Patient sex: M
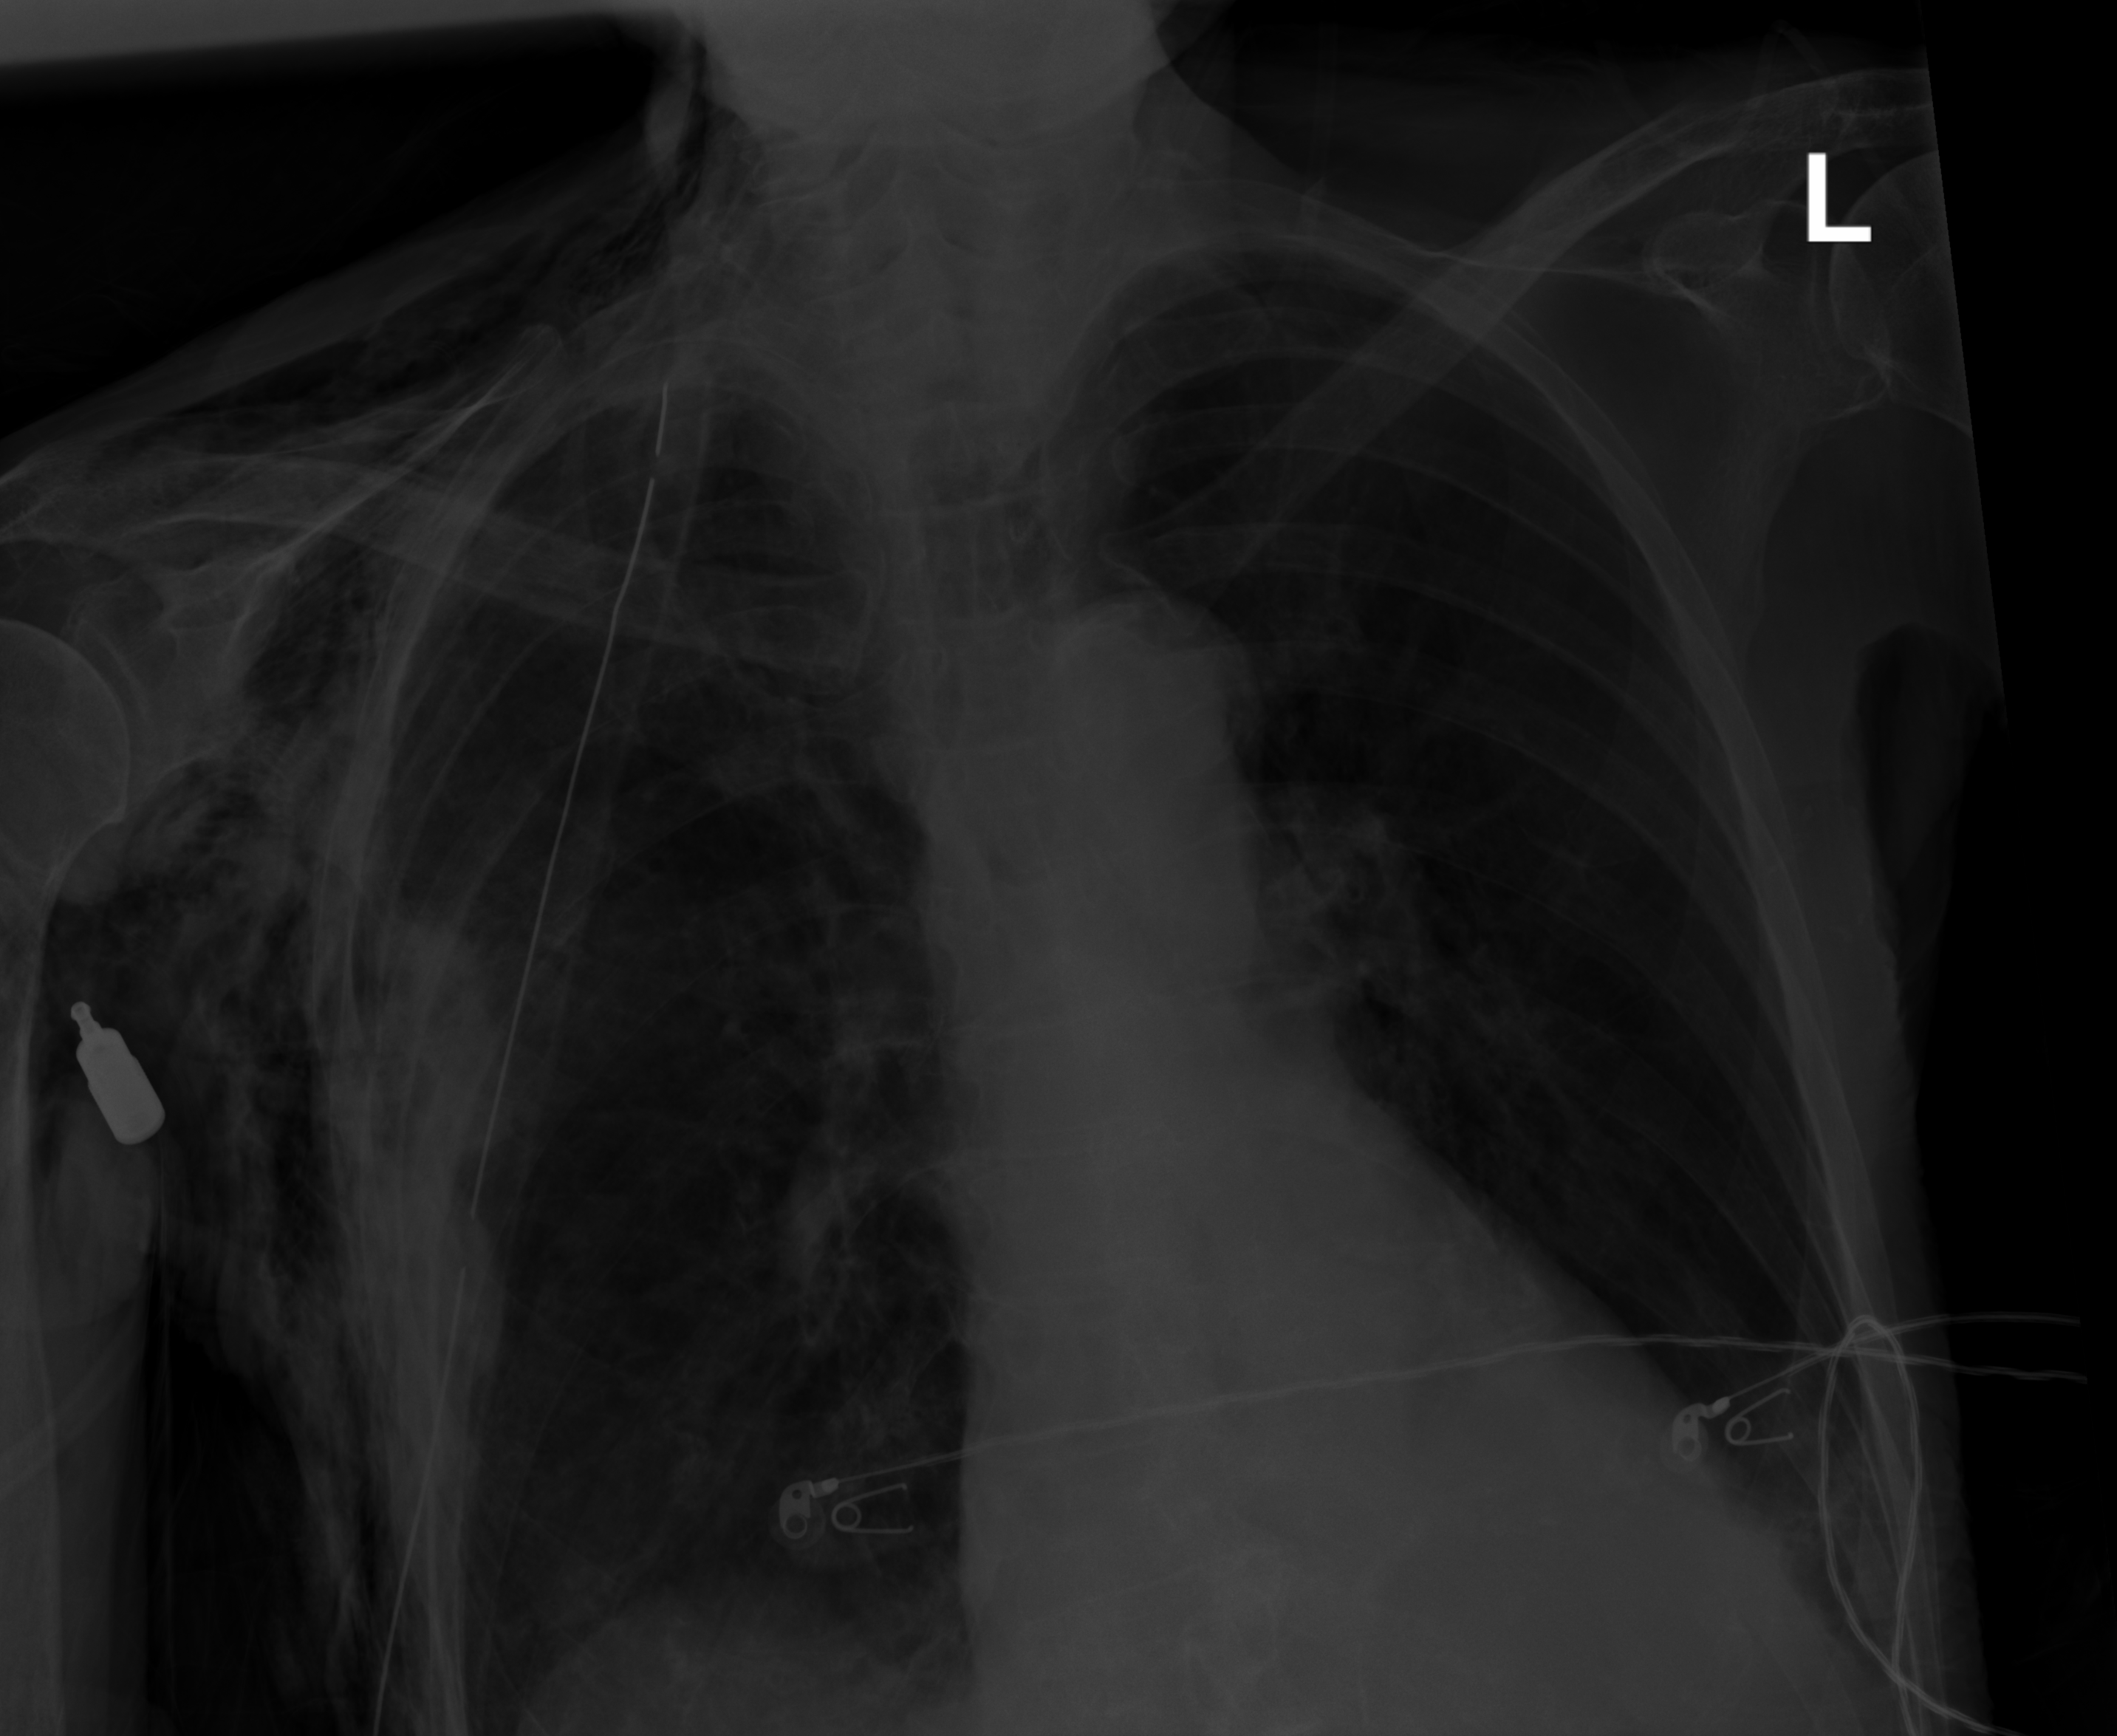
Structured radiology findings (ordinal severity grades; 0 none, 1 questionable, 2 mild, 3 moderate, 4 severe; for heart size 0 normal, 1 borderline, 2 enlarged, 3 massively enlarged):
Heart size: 0
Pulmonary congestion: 0
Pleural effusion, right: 0
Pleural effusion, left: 0
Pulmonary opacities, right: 0
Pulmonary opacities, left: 0
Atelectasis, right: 2
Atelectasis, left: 2